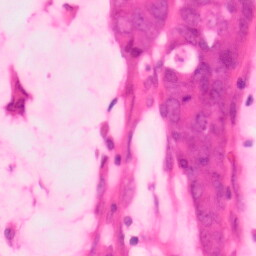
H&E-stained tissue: Colon